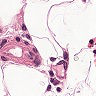
Metastatic tissue present: no